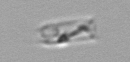
Label: Cerataulina_pelagica